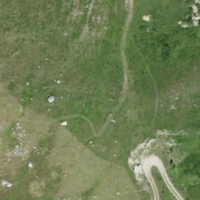
EUNIS habitat code: 26
Species observed at this site:
Vaccinium myrtillus